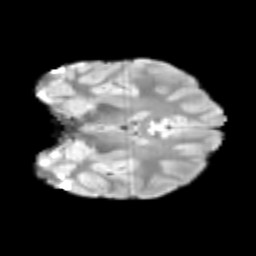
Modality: T2w
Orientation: coronal
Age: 12
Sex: male
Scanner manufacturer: siemens
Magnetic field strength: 3 T
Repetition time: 3.8 s
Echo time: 0.07 s